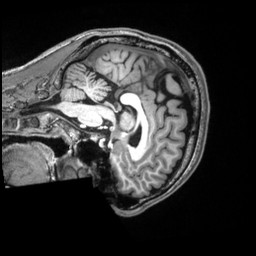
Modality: T1w
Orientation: sagittal